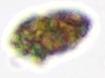
Label: Akashiwo